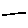
Label: line